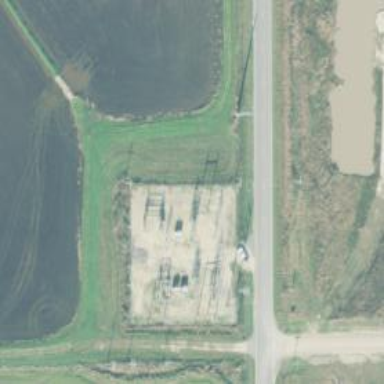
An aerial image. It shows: There is distribution substation enclosed by fence.